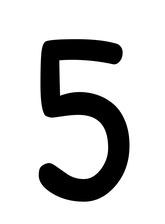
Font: PatrickHand-Regular